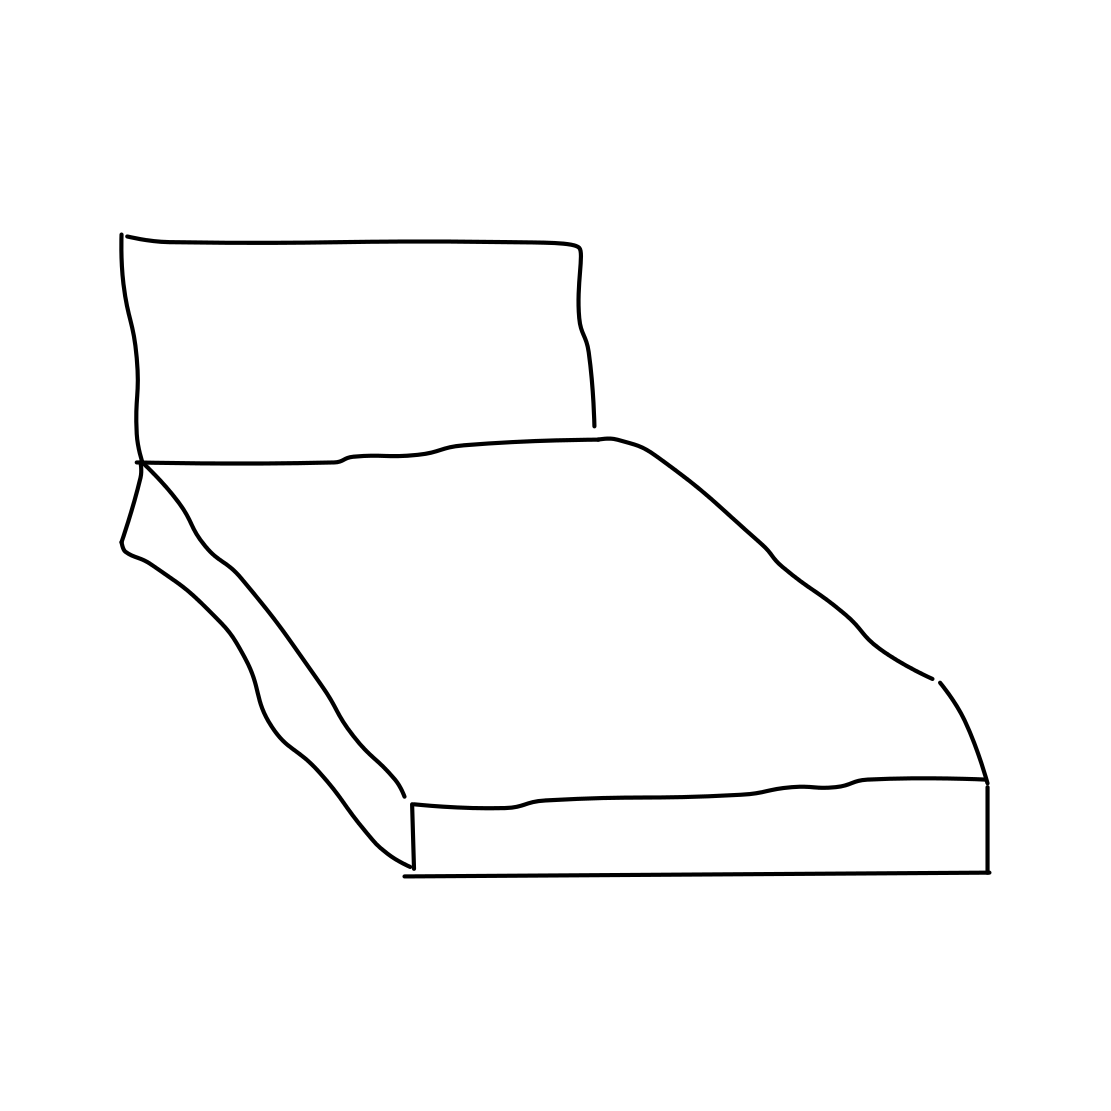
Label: bed